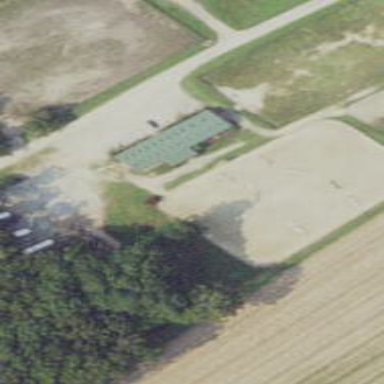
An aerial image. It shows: Equestrian pitch for leisure land activities.